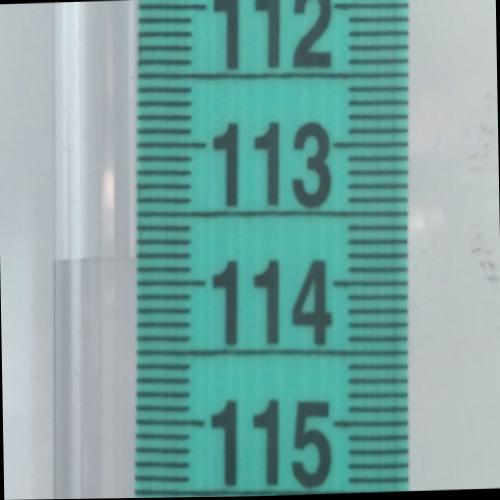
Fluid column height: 113.8 cm